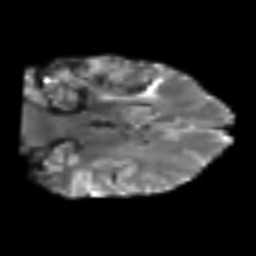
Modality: T2w
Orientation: coronal
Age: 54
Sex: male
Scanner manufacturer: siemens
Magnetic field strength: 3 T
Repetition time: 6.1 s
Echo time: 0.101 s